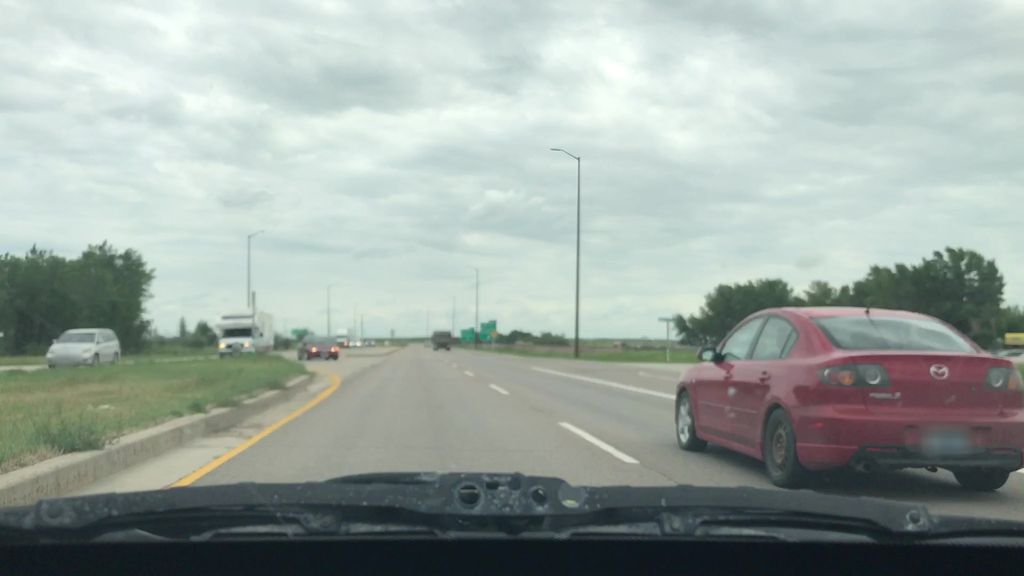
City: winnipeg